Question: I am trying to implement a color picker like the one shown in the image below,
in the first one, you can select a color and in the second one, you can select the range for that color anywhere between white and black.
Any ideas on how to implement this?
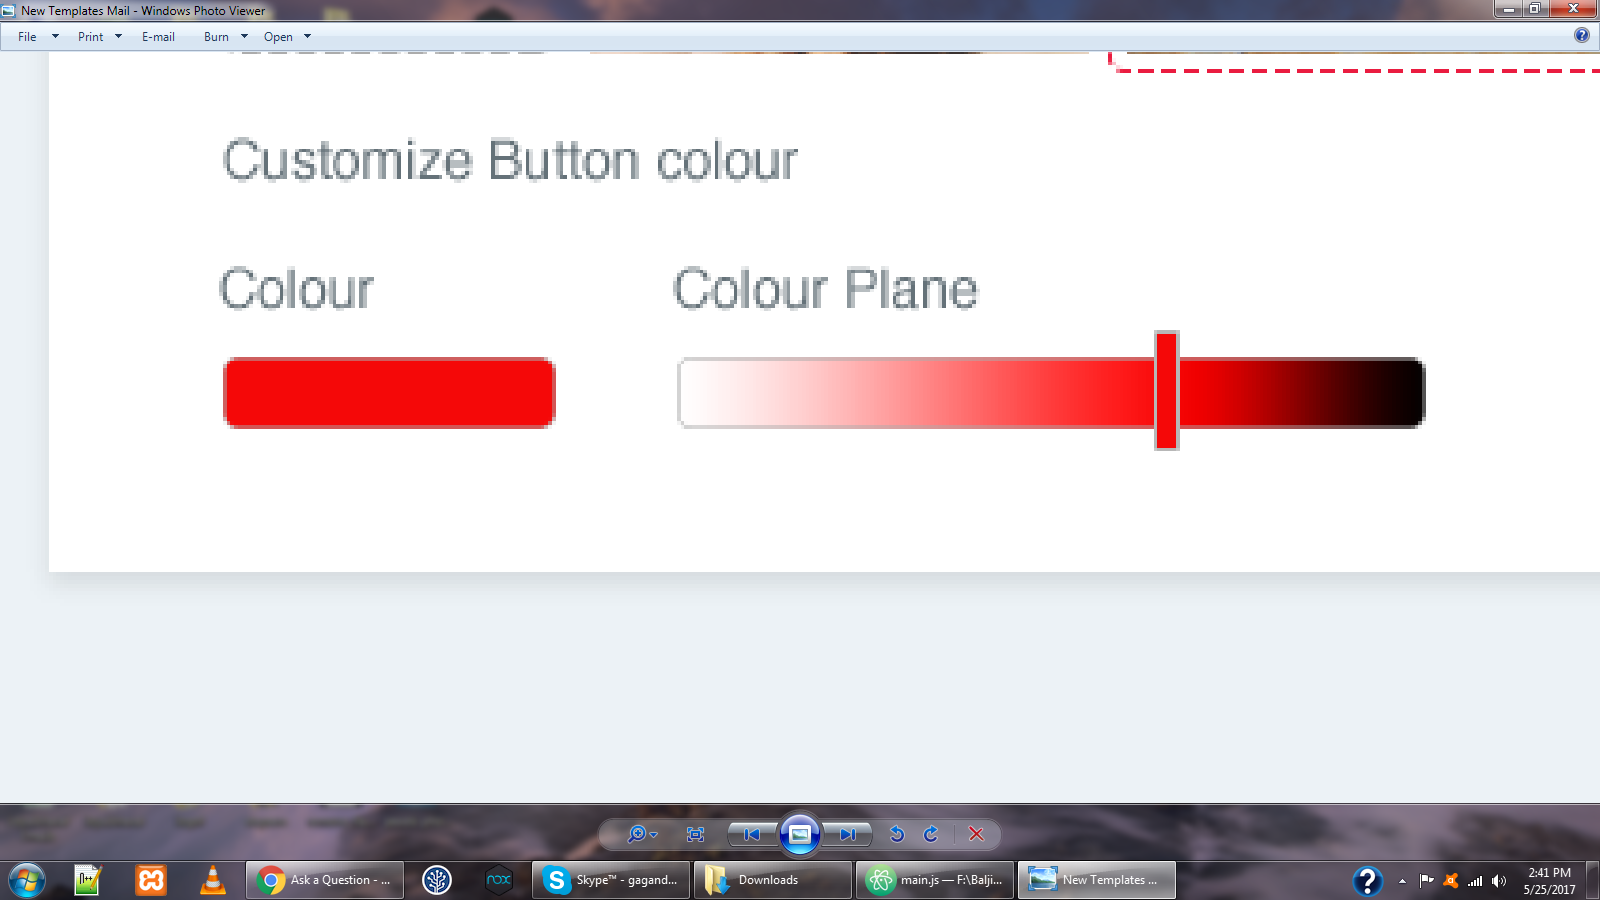
Answer: This was too big for comment.
Maybe something like this can help:
<URL>
<URL>
<URL>
<URL>